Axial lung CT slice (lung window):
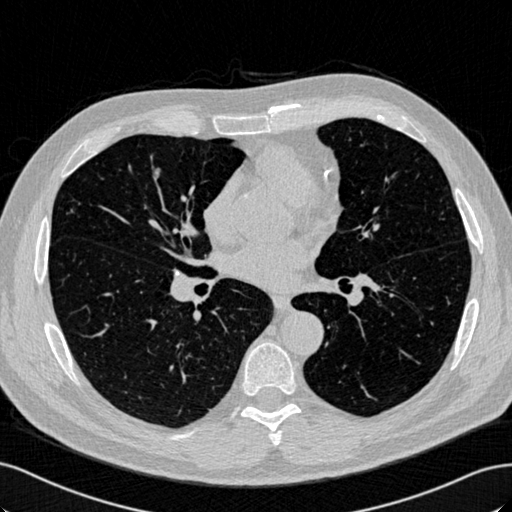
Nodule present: yes
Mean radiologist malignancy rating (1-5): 2